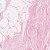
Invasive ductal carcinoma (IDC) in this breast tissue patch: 0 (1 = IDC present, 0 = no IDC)